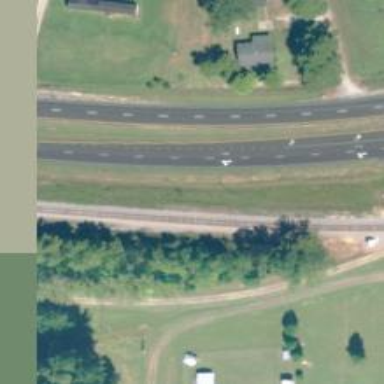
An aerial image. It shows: This image shows trunk highway that functions as expressway.